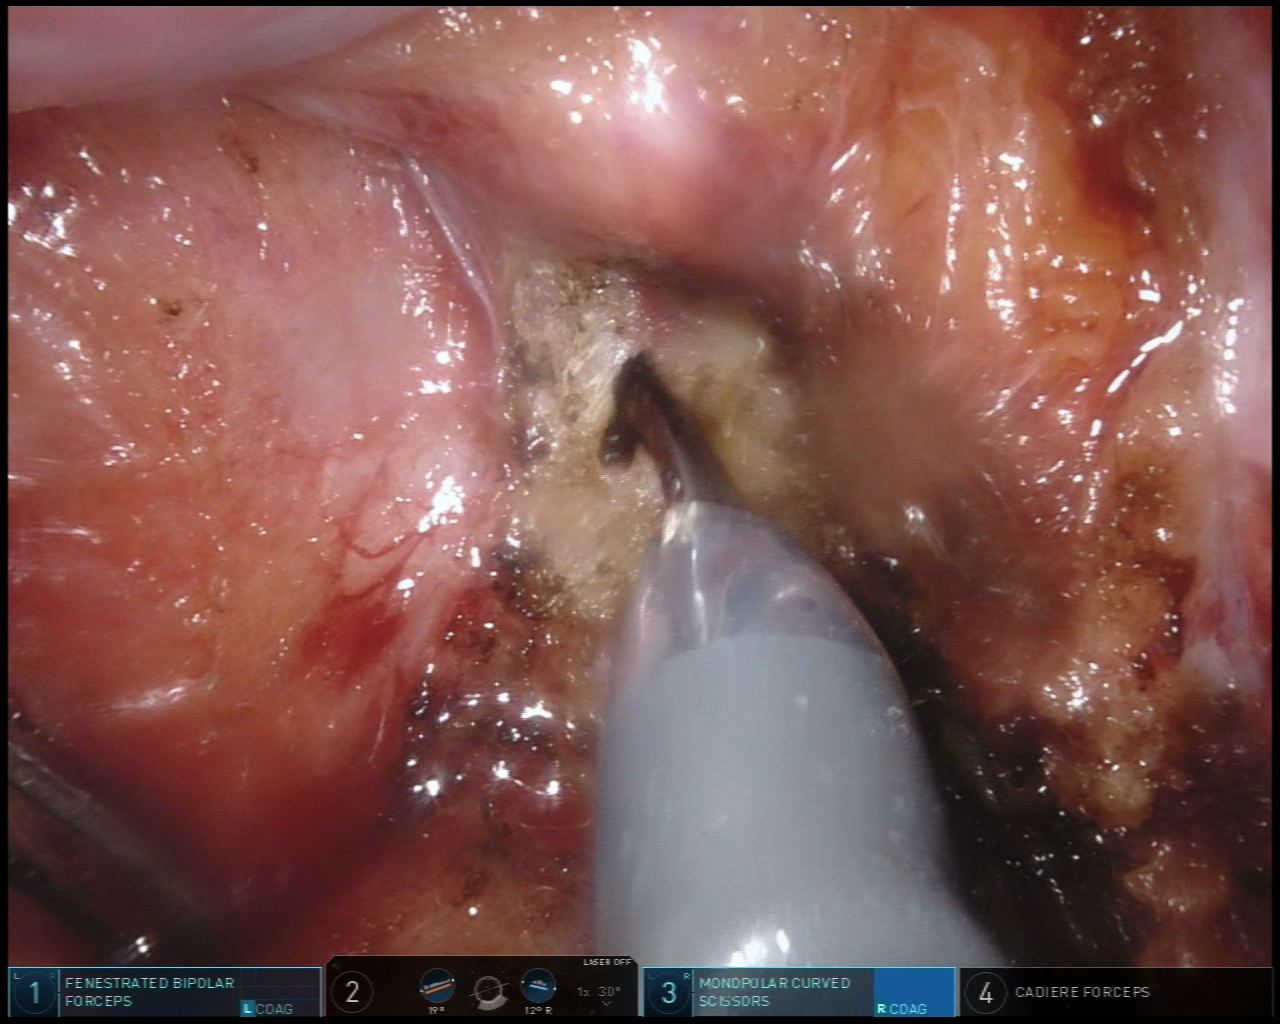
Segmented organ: vesicular_glands
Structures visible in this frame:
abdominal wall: no
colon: no
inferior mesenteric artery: no
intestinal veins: no
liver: no
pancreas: no
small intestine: no
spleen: no
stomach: no
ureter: no
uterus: no
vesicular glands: yes